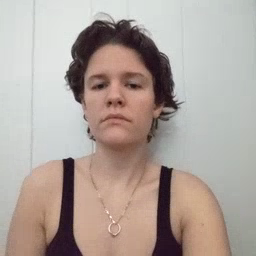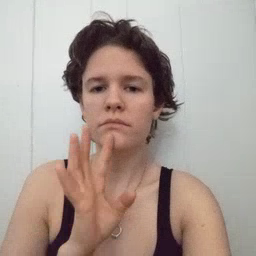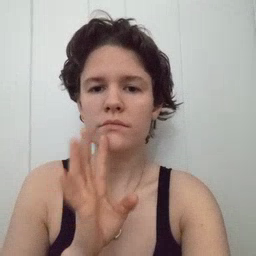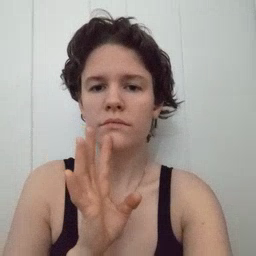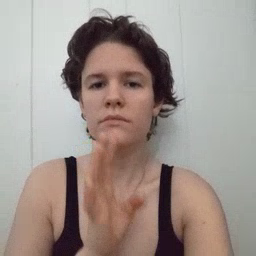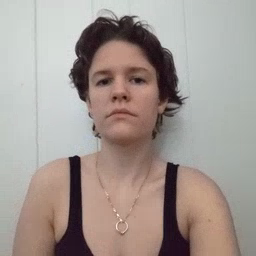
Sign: talk